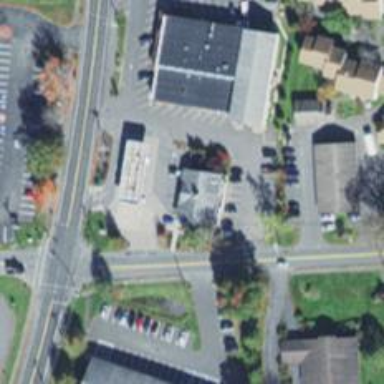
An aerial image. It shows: Convenience shop.